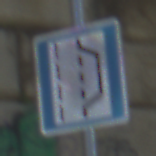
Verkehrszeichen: NothalteUndPannenbucht
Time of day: Midday
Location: Outdoor (Urban)
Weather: Clear
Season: NotSpecified
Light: Natural